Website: bh-photo
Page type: customer-info-address
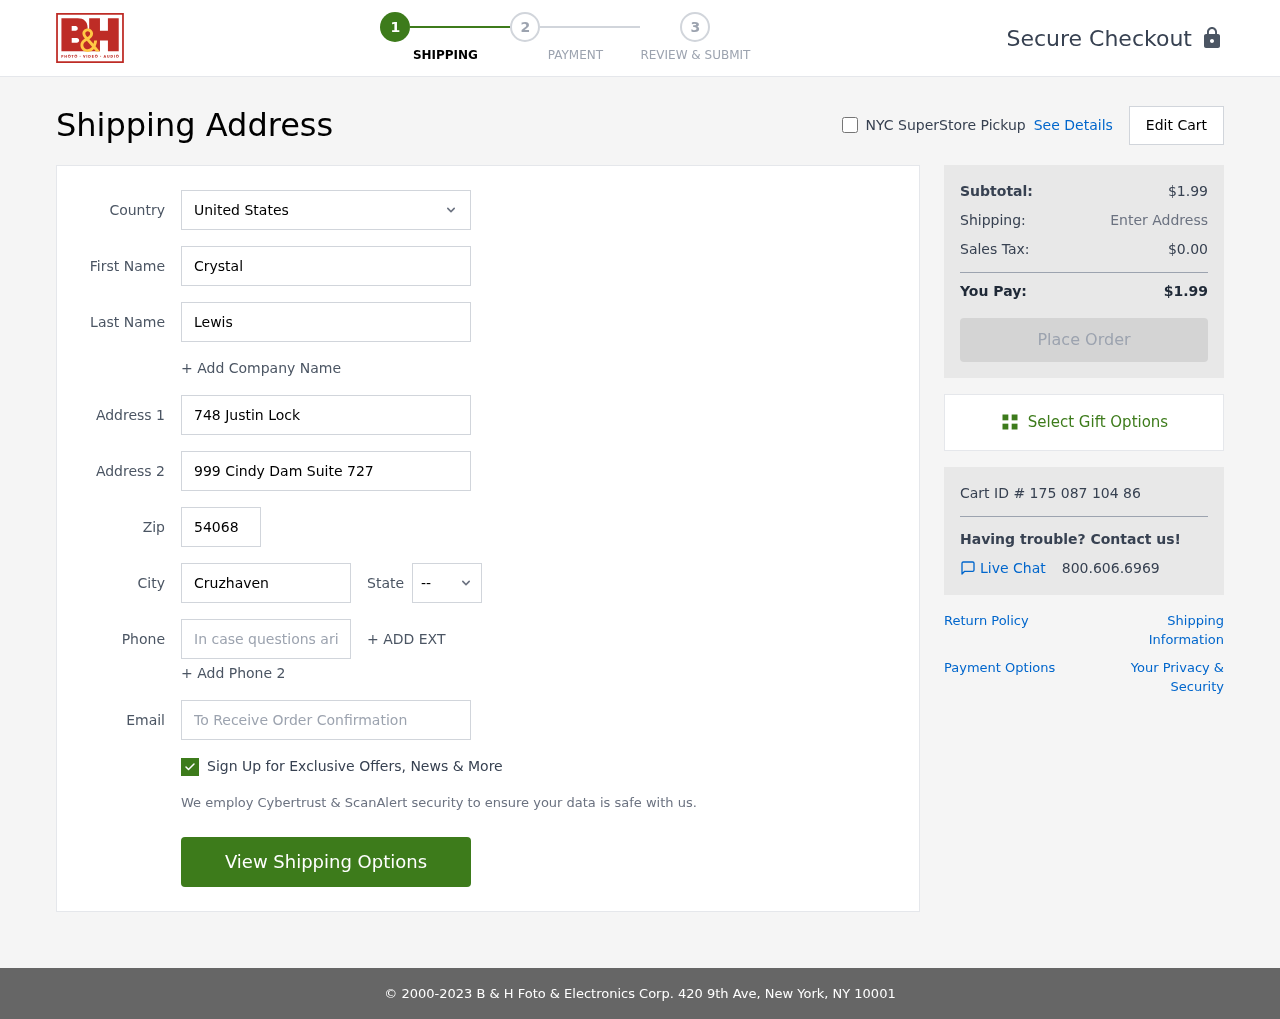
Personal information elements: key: PII_CITY
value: Cruzhaven
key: PII_COUNTRY
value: United States
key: PII_EMAIL
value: crystal_lewis@gmail.com
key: PII_FIRSTNAME
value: Crystal
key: PII_LASTNAME
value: Lewis
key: PII_PHONE
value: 7334713135
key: PII_POSTCODE
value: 54068
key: PII_STATE_ABBR
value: OH
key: PII_STREET
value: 748 Justin Lock
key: PII_STREET2
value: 999 Cindy Dam Suite 727
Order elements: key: ORDER_SUBTOTAL
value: $1.99
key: ORDER_TAX
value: $0.00
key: ORDER_TOTAL
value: $1.99
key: ORDER_ID
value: Cart ID # 175 087 104 86